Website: apple
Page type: payment
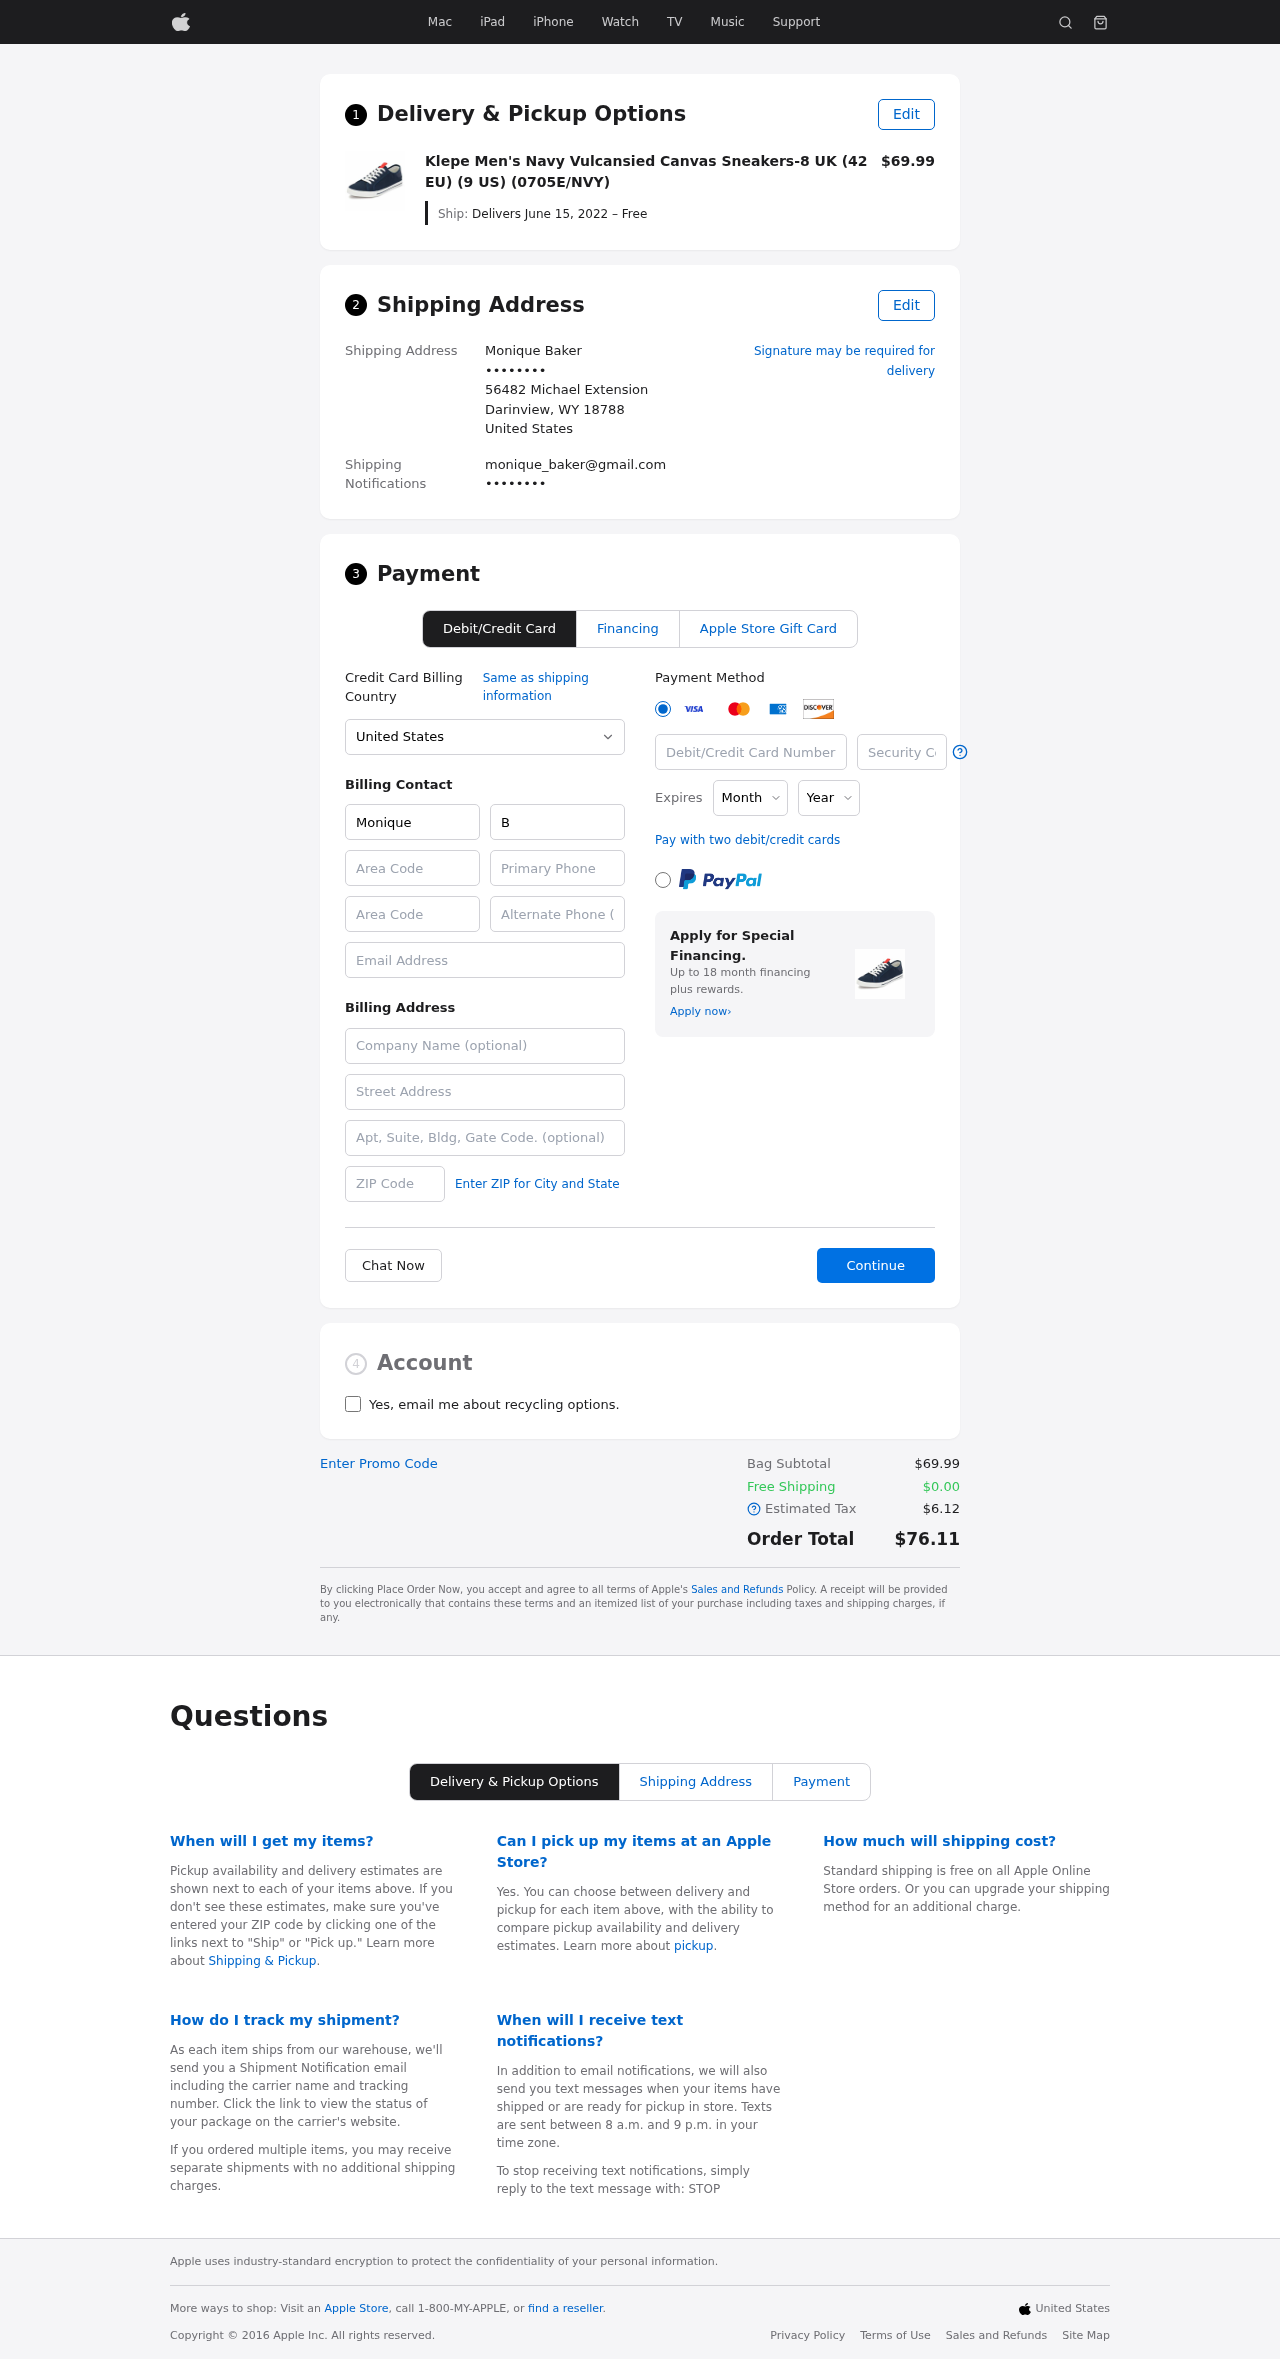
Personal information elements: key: PII_CARD_CVV
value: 021
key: PII_CARD_EXPIRY_MONTH
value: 04
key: PII_CARD_EXPIRY_YEAR
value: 30
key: PII_CARD_NUMBER
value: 2230 6685 3462 8500
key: PII_CITY_STATE_ZIP
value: Darinview, WY 18788
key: PII_COUNTRY
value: United States
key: PII_EMAIL
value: monique_baker@gmail.com
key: PII_EMAIL2
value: monique_baker@gmail.com
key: PII_FIRSTNAME
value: Monique
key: PII_FULLNAME
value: Monique Baker
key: PII_LASTNAME
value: Baker
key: PII_PHONE3
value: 2193453129
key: PII_PHONE_AREA
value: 219
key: PII_POSTCODE2
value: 57929
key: PII_SECURITY_CODE
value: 06II
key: PII_STREET
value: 56482 Michael Extension
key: PII_STREET2
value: Apt. 197
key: PII_PHONE
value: ••••••••
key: PII_PHONE2
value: ••••••••
Product elements: key: PRODUCT1_NAME
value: Klepe Men's Navy Vulcansied Canvas Sneakers-8 UK (42 EU) (9 US) (0705E/NVY)
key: PRODUCT1_PRICE
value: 69.99
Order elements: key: ORDER_DELIVERY_DATE
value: Delivers June 15, 2022 – Free
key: ORDER_SUBTOTAL
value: $69.99
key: ORDER_SHIPPING_COST
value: $0.00
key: ORDER_TAX
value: $6.12
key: ORDER_TOTAL
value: $76.11